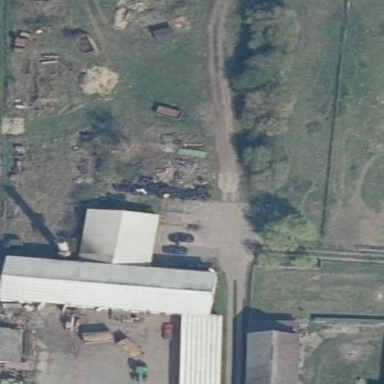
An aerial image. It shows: Farmyard area.